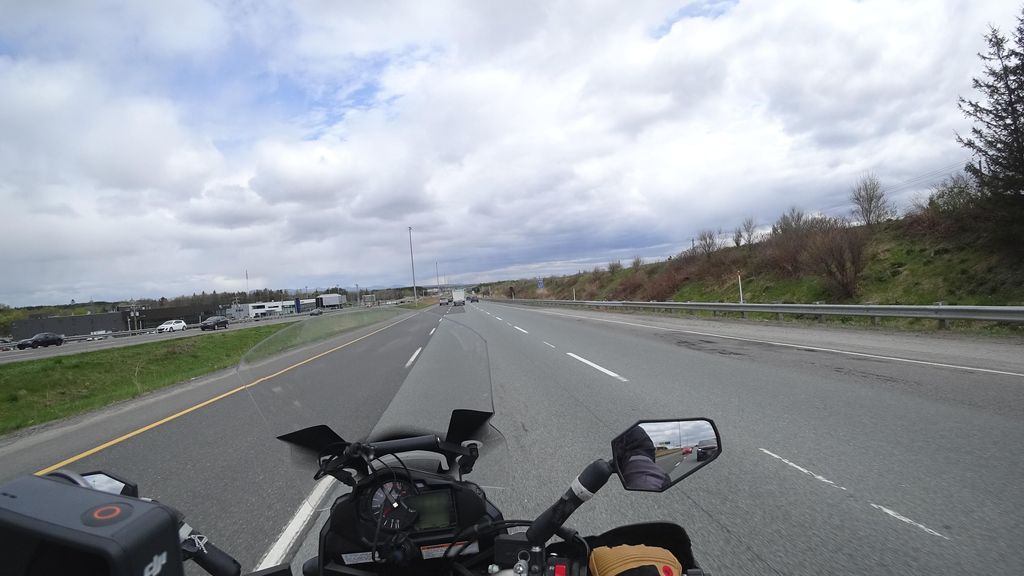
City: quebec_city